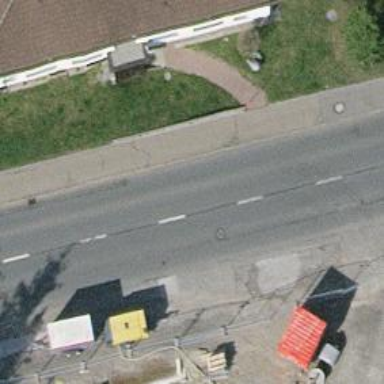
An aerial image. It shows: Bus stop with designated stop position for public transport.